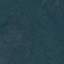
Land use / land cover class: Forest